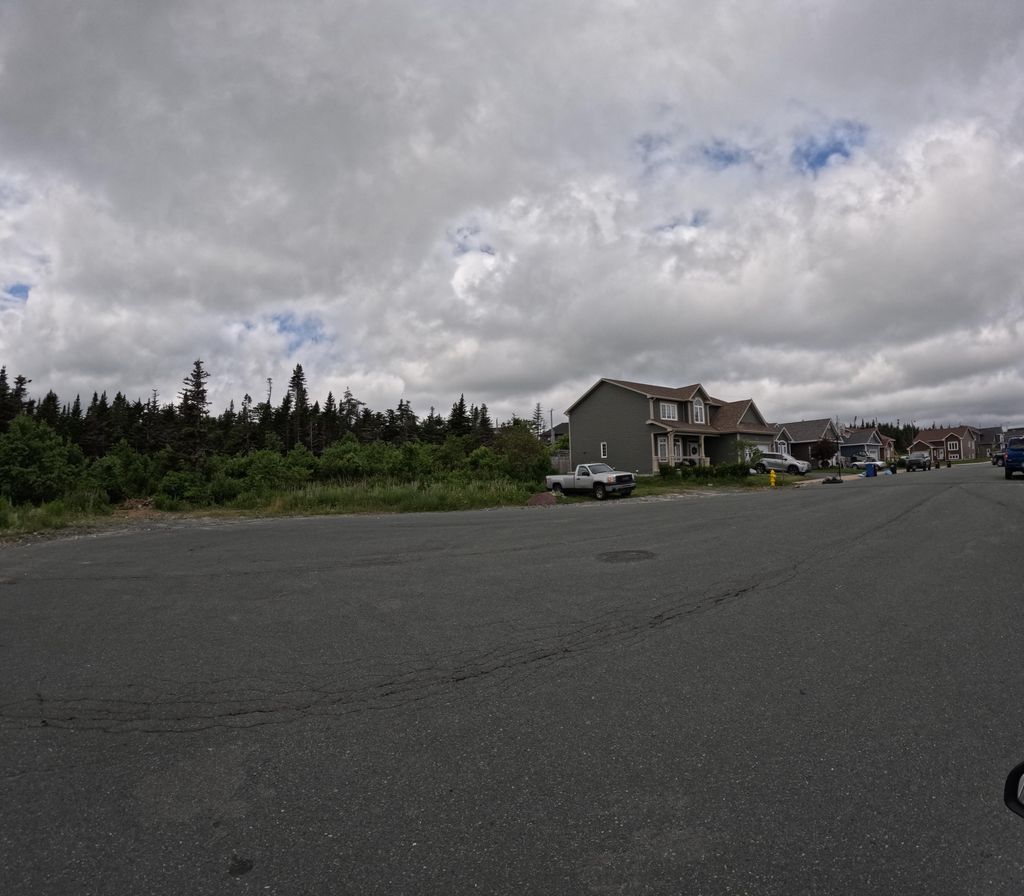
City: st_johns